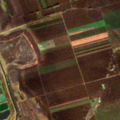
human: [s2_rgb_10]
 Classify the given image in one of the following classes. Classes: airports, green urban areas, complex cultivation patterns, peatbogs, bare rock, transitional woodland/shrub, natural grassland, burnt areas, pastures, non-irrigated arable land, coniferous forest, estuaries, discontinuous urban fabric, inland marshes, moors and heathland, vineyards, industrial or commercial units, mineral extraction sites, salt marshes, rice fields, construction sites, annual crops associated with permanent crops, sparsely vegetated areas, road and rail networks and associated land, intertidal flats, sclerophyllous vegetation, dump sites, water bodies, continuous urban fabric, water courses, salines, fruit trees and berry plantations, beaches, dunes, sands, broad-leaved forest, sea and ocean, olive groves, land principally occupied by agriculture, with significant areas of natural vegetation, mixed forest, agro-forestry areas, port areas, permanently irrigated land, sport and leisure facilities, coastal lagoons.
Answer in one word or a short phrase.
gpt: non-irrigated arable land, pastures, broad-leaved forest, water bodies